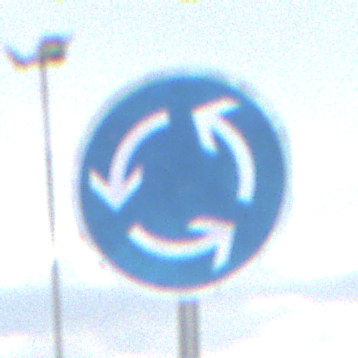
Verkehrszeichen: Kreisverkehr
Umgebung: Outdoor, RoadRail
Tageszeit: MorningAfternoon
Wetter: PartlyCloudy
Licht: Natural
Jahreszeit: NotSpecified
Kontrast: LowContrast